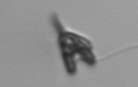
Label: Pyramimonas_longicauda